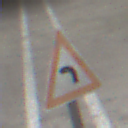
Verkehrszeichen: KurveLinks
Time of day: Midday
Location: Roofed (Urban)
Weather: Overcast
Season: NotSpecified
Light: Artificial